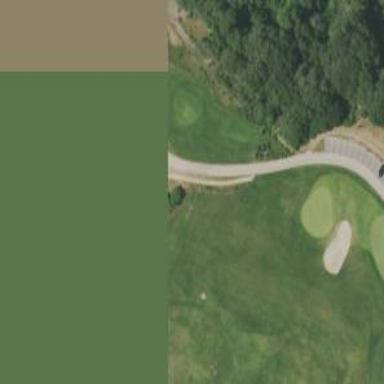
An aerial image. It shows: Golf tee.